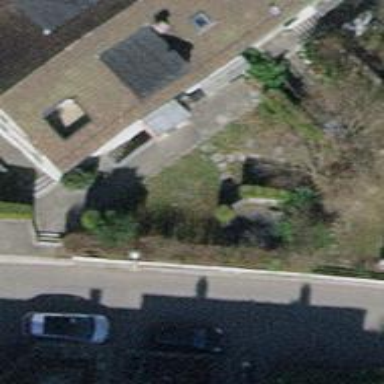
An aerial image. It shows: Building with tiled roof.